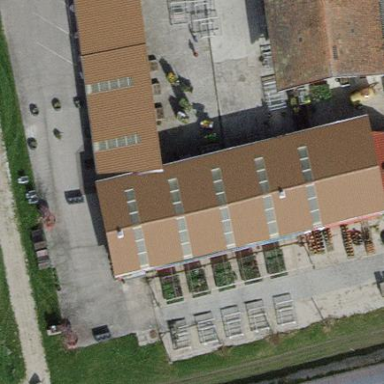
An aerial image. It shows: Hangar building.